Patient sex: M
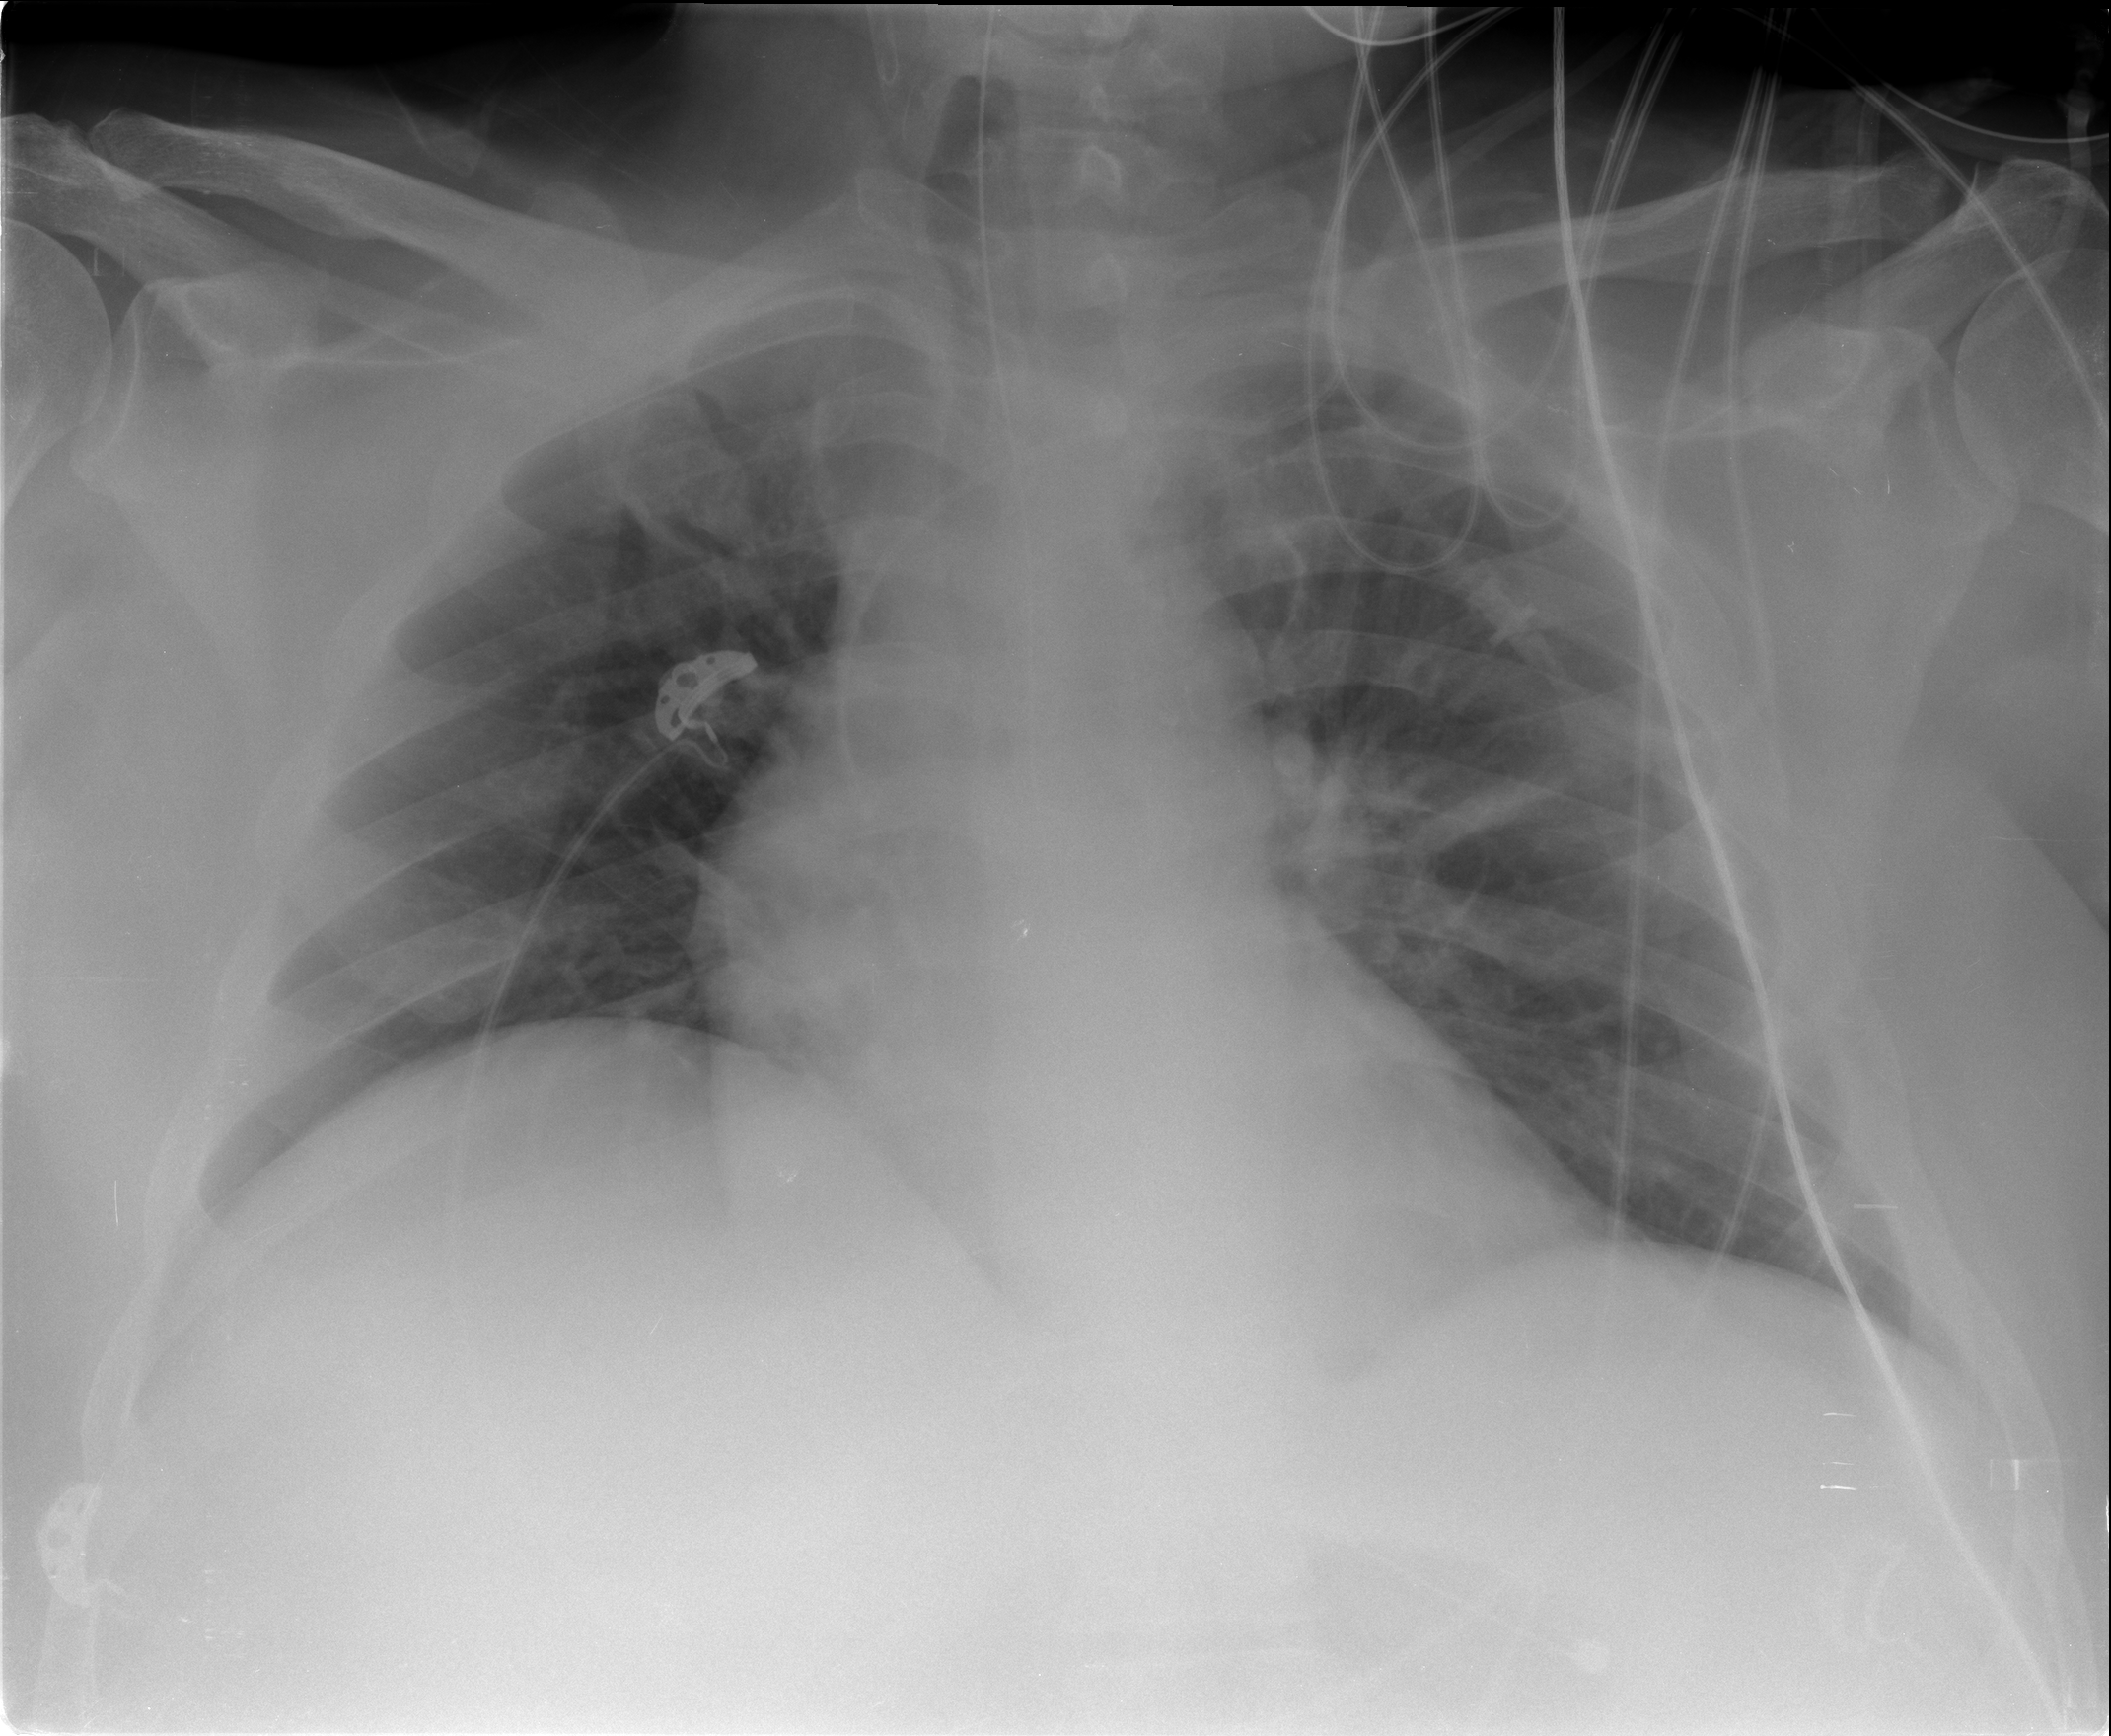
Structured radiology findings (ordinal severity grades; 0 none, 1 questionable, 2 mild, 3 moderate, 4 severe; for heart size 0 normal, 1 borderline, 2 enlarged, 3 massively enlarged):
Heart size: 1
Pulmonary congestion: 1
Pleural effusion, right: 0
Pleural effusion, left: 0
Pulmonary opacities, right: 0
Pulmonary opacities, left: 1
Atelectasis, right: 1
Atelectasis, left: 1